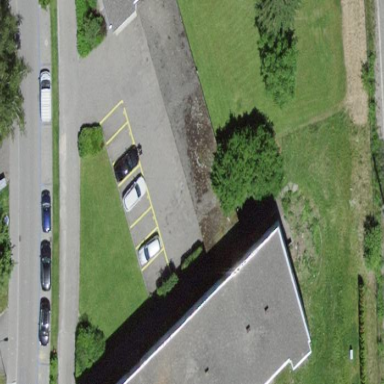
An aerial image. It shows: Flat roofed garages.